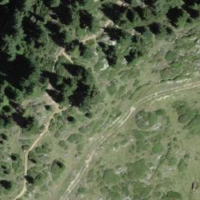
EUNIS habitat code: 26
Species observed at this site:
Erebia epiphron